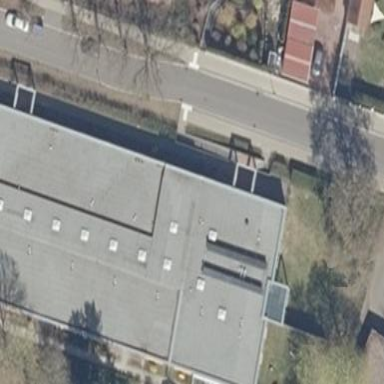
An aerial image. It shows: Kindergarten building.